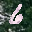
Label: 6